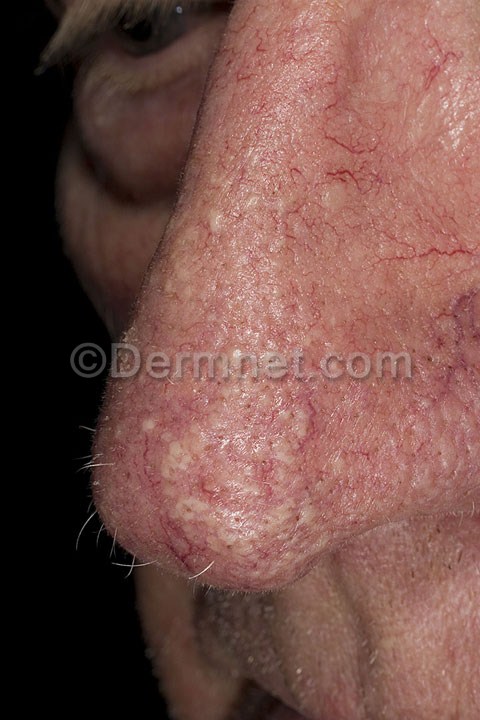
Disease: Light Diseases and Disorders of Pigmentation